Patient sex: M
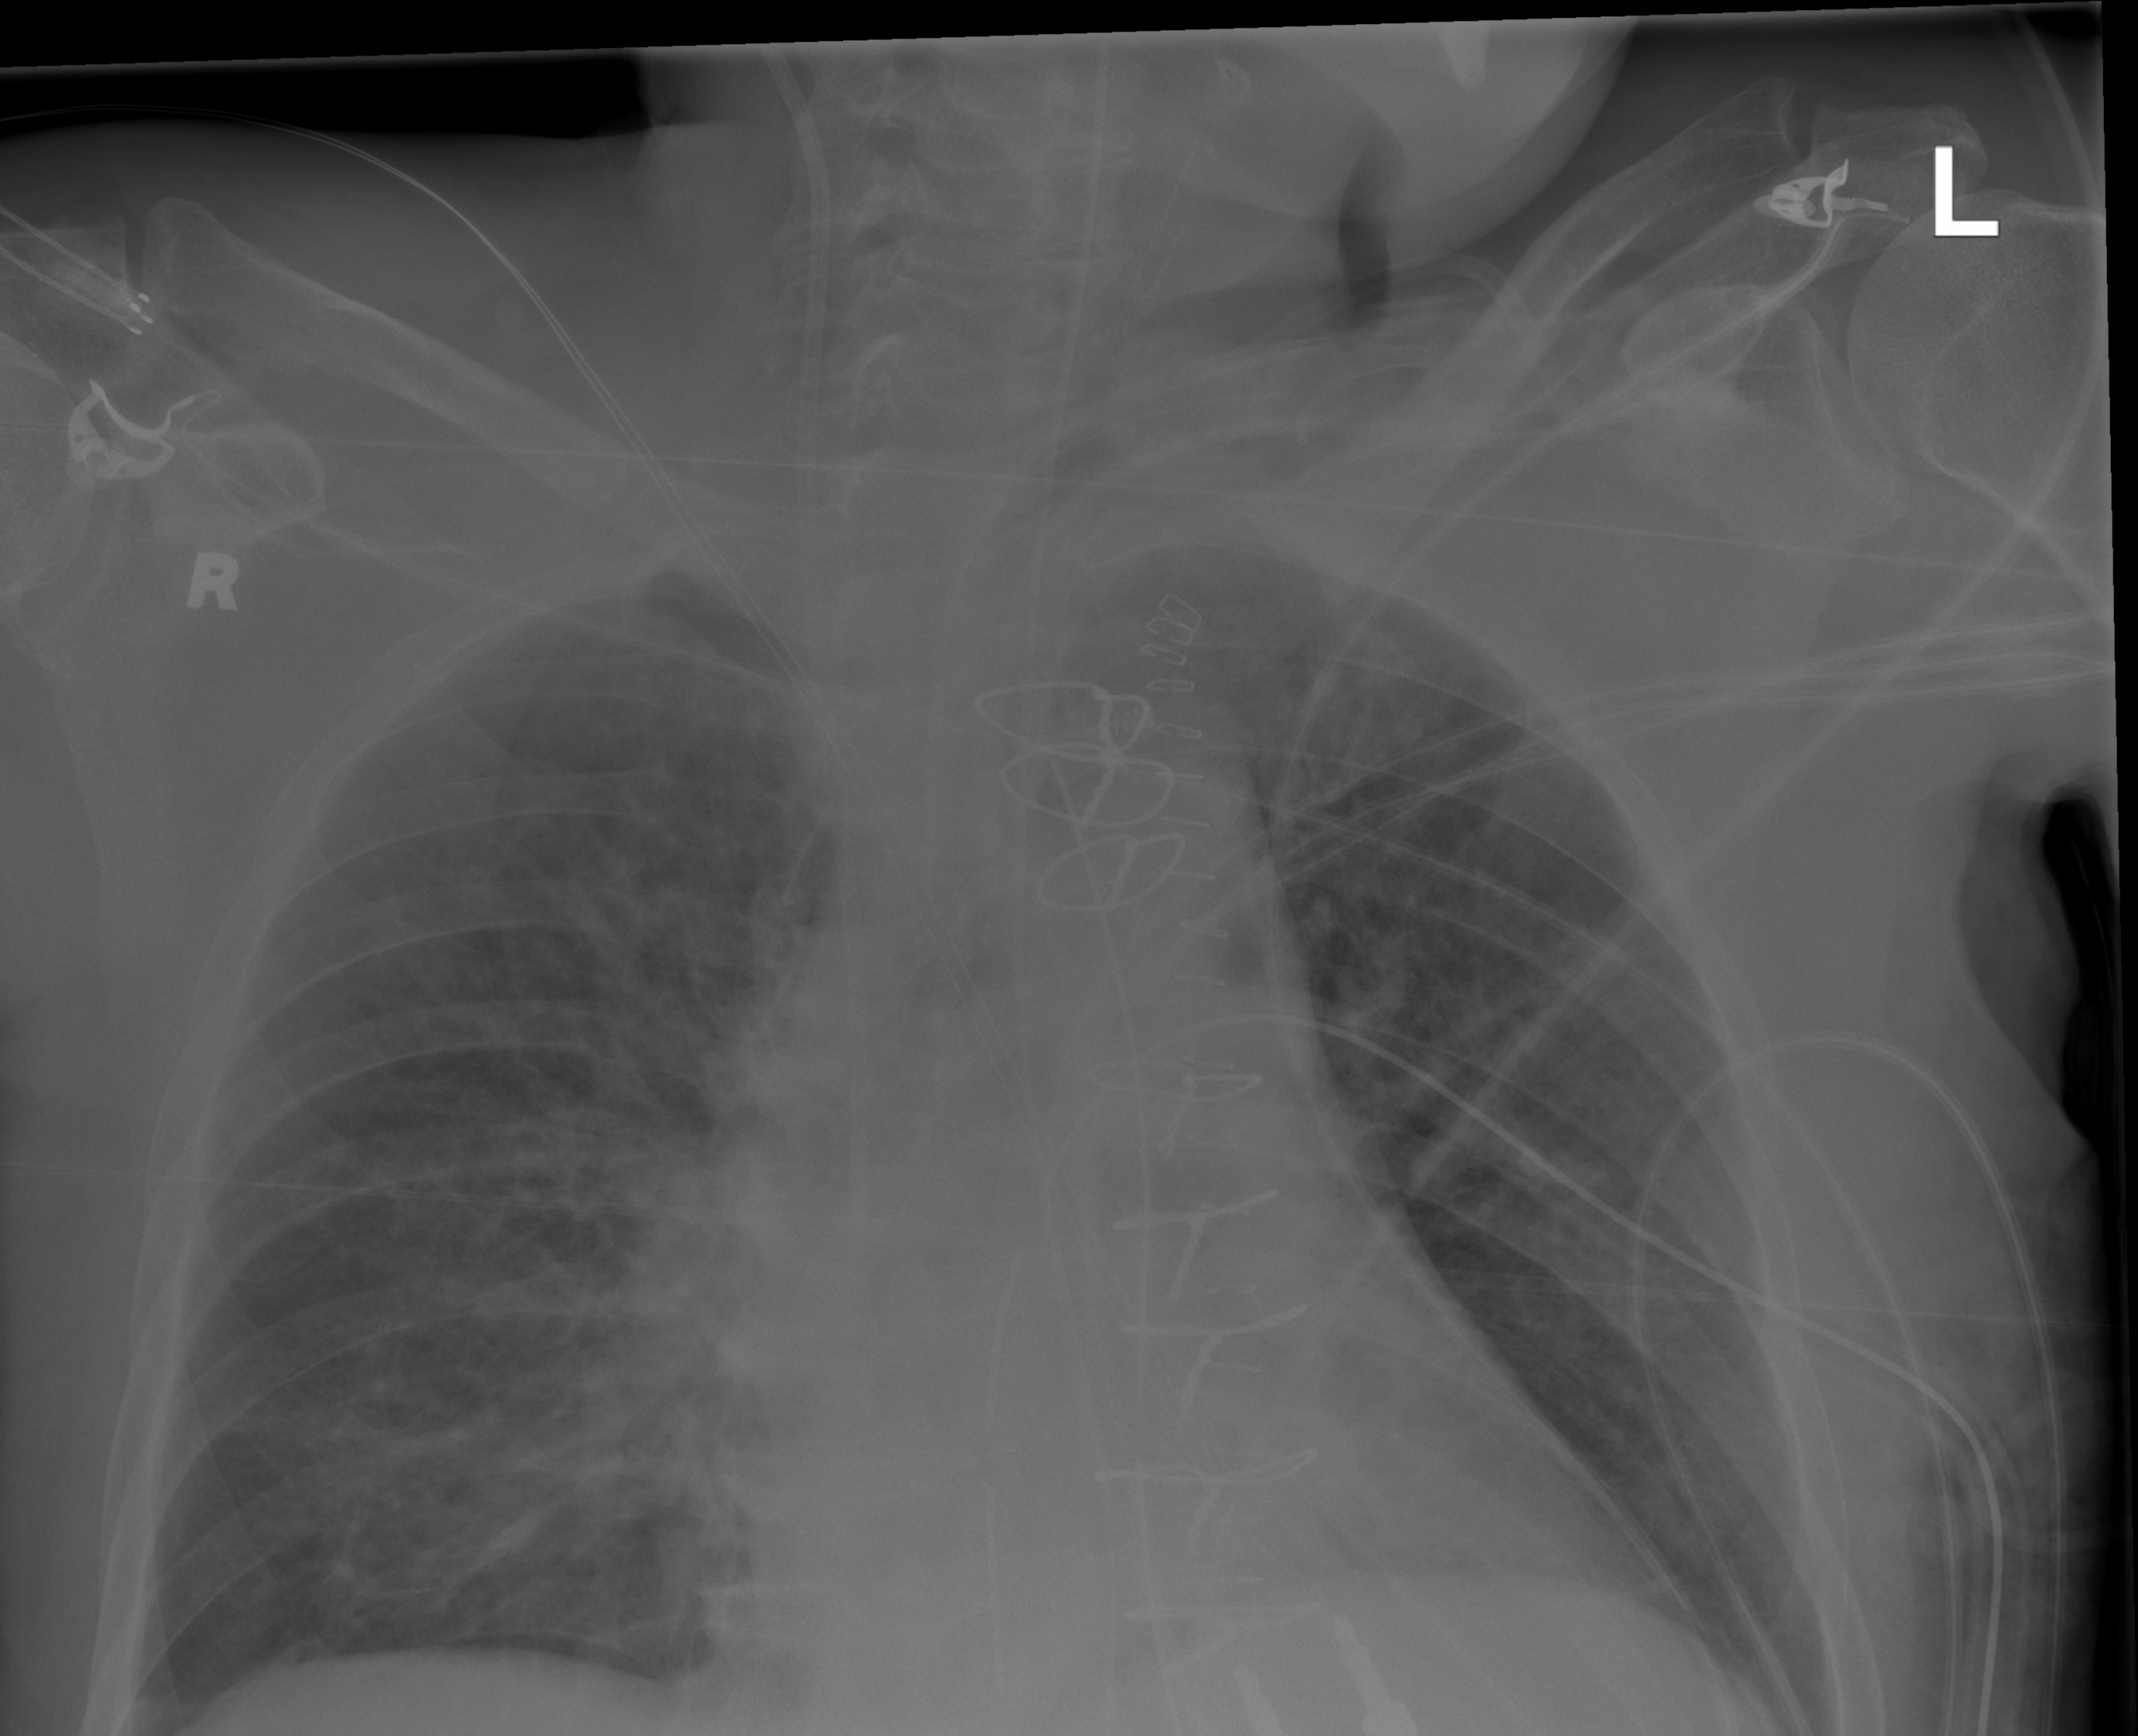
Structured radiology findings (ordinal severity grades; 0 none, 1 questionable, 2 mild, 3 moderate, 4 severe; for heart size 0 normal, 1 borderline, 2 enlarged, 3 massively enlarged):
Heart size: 2
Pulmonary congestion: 2
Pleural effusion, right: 0
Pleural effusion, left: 0
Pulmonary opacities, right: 2
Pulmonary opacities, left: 2
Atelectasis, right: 2
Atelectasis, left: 0